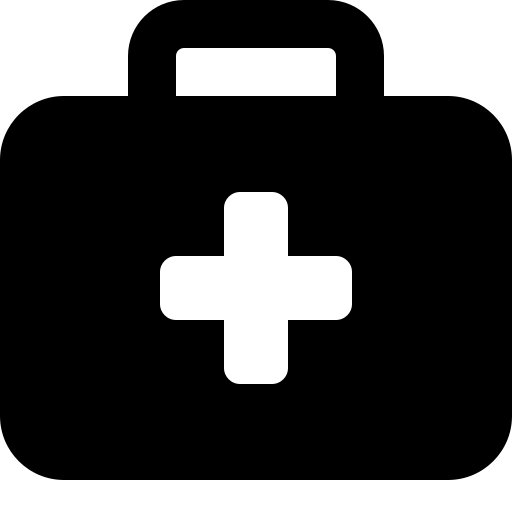
Tags: icon, FontAwesome, fa-icon, solid, briefcase, medical